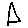
Label: triangle